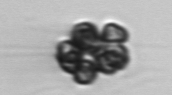
Label: Corymbellus